Field crop: maize
Growth stage: 2
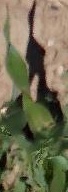
Species: maize